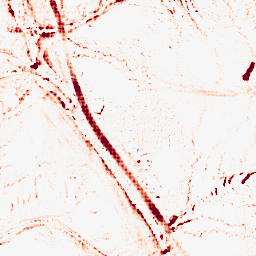
Category: morphological
Decomposition family: morphological
Decomposition parameters: operation: opening
size: 5
Upsampling method: sinc_hamming
Upsampling parameters: scale: 8
kernel_size: 8
Upsampling scale: 8